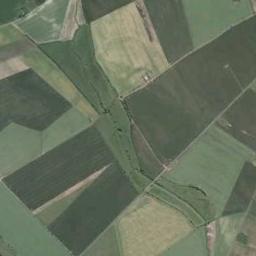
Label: rectangular_farmland